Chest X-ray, AP view. Patient: 52 years old, sex M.
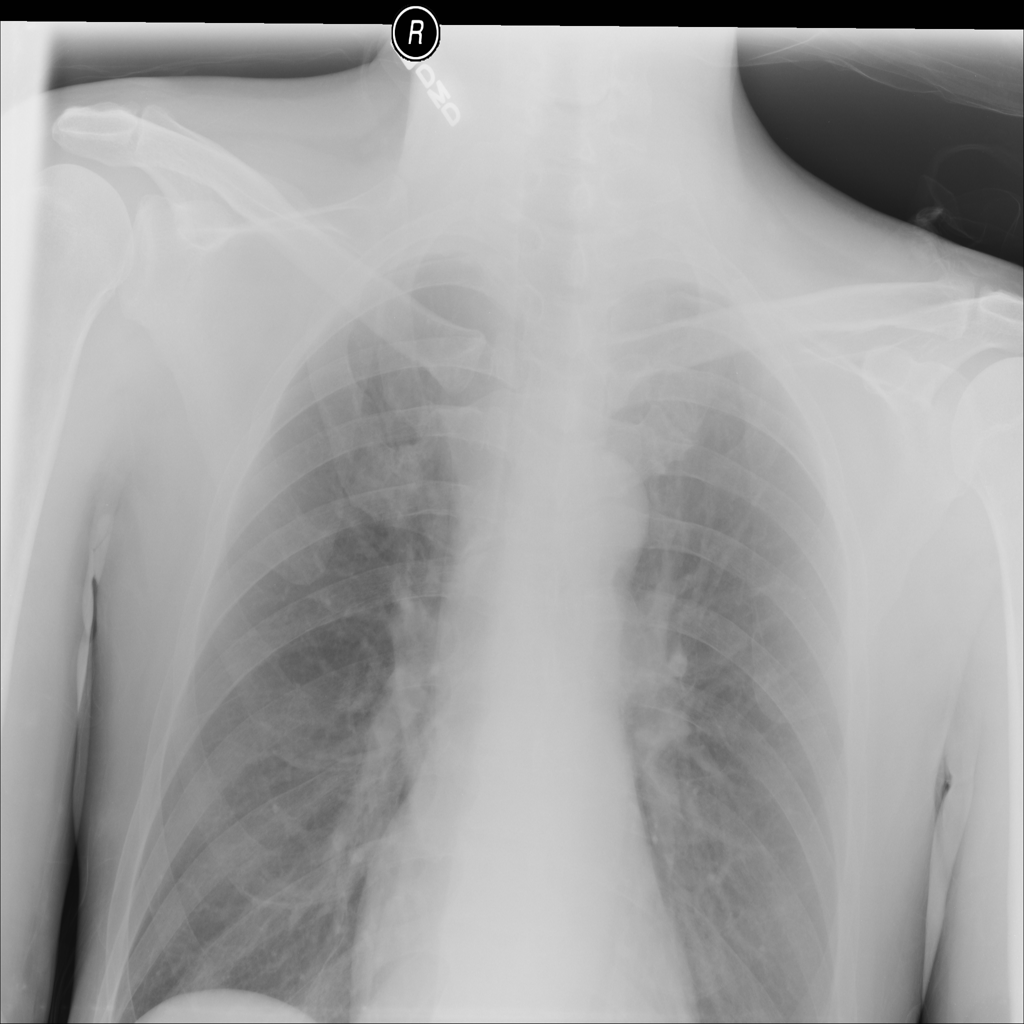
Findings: No Finding